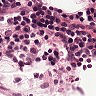
Metastatic tissue present: no